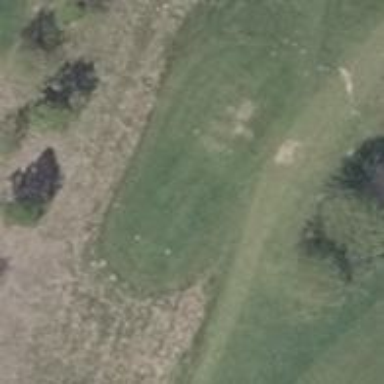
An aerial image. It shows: Golf tee.